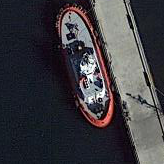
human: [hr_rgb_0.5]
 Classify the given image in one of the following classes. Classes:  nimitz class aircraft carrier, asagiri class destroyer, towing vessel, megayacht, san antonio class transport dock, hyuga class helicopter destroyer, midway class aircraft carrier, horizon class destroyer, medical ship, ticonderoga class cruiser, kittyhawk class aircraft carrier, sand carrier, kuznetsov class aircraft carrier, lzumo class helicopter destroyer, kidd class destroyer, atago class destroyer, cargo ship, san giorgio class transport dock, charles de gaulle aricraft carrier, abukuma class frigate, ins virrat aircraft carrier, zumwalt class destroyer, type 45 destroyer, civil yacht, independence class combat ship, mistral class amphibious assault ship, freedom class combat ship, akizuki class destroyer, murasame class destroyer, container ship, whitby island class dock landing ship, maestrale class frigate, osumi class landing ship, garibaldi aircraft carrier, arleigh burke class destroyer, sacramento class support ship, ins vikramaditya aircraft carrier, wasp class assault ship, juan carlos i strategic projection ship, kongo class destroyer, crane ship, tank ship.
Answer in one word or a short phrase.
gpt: Towing vessel